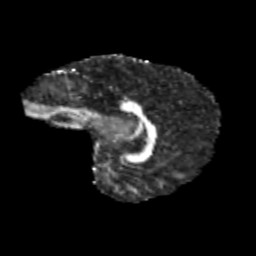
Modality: FA
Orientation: sagittal
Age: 12
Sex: male
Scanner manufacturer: siemens
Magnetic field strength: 3 T
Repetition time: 3.8 s
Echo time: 0.07 s